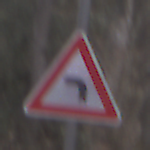
Verkehrszeichen: KurveLinks
Umgebung: Outdoor, Nature
Tageszeit: Midday
Wetter: Overcast
Licht: Natural
Jahreszeit: Autumn
Kontrast: LowContrast